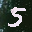
Label: 5